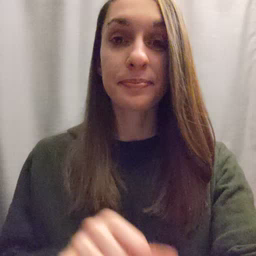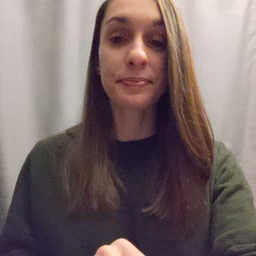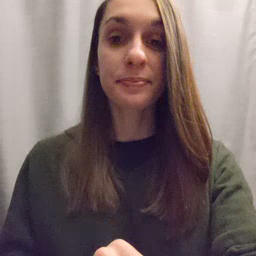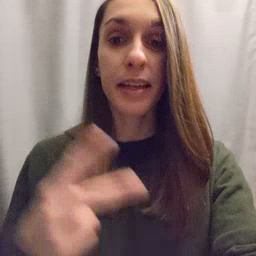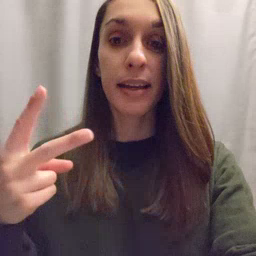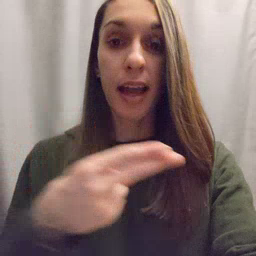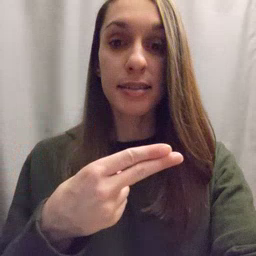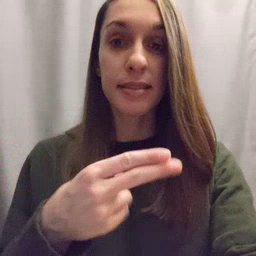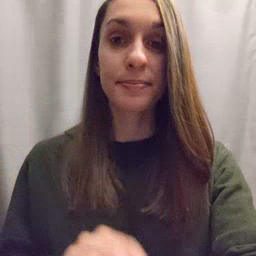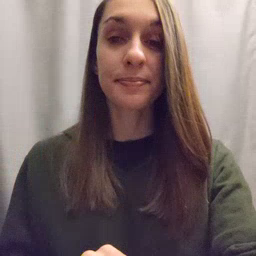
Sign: cut